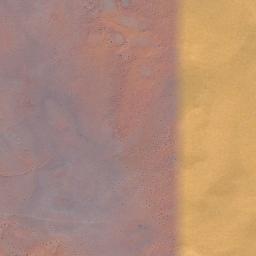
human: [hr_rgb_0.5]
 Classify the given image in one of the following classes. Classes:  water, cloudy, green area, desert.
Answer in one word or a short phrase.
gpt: desert